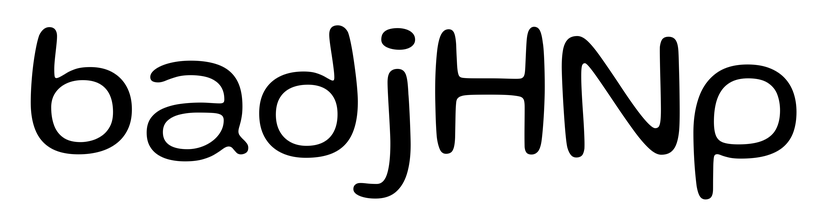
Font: Gluten_Light